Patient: sex F, age 56
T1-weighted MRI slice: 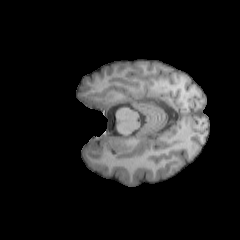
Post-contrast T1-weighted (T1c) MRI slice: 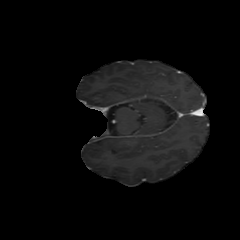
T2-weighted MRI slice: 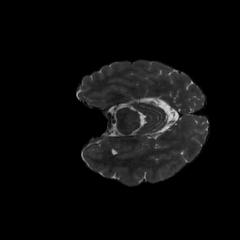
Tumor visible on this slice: no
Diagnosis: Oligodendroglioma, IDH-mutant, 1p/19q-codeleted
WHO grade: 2